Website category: sports
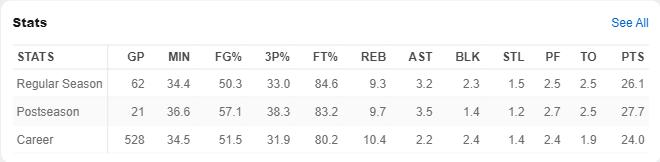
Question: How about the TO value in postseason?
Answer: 2.5

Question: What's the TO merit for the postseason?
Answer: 2.5

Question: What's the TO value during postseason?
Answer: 2.5

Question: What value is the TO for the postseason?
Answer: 2.5

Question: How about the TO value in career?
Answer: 1.9

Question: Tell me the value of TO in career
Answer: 1.9

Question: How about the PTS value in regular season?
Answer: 26.1

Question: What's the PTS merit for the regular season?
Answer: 26.1

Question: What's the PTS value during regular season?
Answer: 26.1

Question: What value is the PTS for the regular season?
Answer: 26.1

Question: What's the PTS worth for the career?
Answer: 24.0

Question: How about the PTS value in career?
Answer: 24.0

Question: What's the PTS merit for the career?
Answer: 24.0

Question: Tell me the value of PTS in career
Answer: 24.0

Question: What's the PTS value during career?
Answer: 24.0

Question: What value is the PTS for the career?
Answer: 24.0

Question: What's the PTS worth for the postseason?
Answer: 27.7

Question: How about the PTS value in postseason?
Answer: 27.7

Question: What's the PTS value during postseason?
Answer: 27.7

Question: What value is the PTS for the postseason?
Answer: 27.7